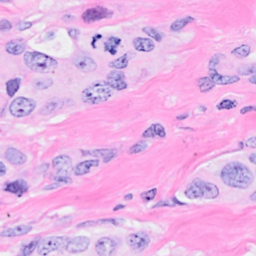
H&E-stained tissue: Breast